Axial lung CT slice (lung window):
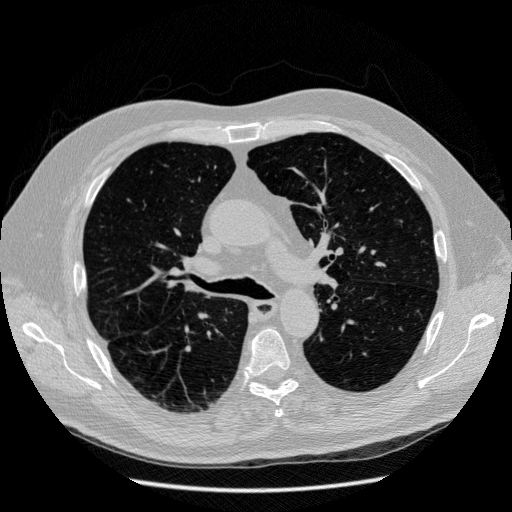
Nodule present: no